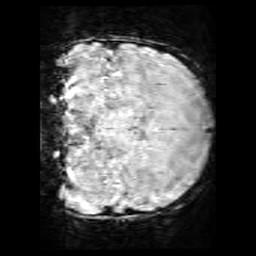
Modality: SWI
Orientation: coronal
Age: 11
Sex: male
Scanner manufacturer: siemens
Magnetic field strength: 3 T
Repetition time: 0.027 s
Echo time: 0.02 s